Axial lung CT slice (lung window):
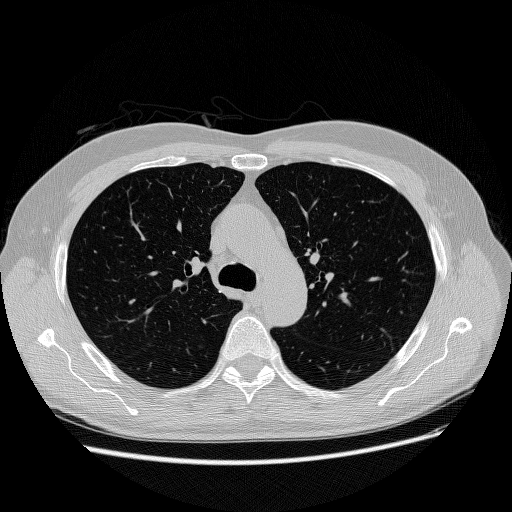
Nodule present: no